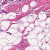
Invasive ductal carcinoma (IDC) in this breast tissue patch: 0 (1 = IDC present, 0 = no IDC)